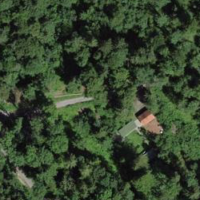
EUNIS habitat code: 44
Species observed at this site:
Galeopsis tetrahit